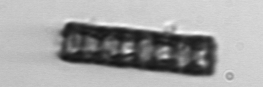
Label: Paralia_sulcata